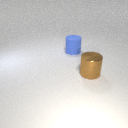
large blue rubber cylinder behind large brown metal cylinder